Question: I am attempting to create a model whereby there is a line - represented as a 1D matrix populated with 1's - and points on the line are generated at random. Every time a point is chosen (A), it creates a 'zone of exclusion' (based on an exponential function) such that choosing another point nearby has a much lower probability of occurring.

Two main questions:
(1) What is the best way to generate an exponential such that I can multiply the numbers surrounding the chosen point to create the zone of exclusion? I know of exppdf however i'm not sure if this allows me to create an exponential which terminates at 1, as I need the zone of exclusion to end and the probability to return to 1 eventually.
(2) How can I modify matrix values plus/minus a specific index (including that index)? I got as far as:
'''
x(1:100) = 1; % Creates a 1D-matrix populated with 1's
p = randi([1 100],1,1);
x(p) =
'''
But am not sure how to go about using the randomly generated number to alter values in the matrix.
Any help would be much appreciated,
Anna
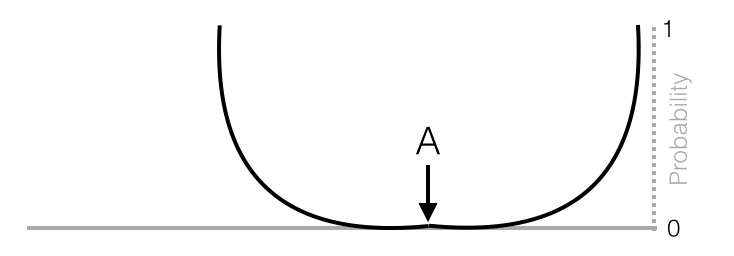
Answer: Don't worry about 'exppdf', pick the width you want (how far away from the selected point does the probability return to 1?) and define some simple function that makes a small vector with zero in the middle and 1 at the edges. So here I'm just modifying a section of length 11 centred on 'p' and doing nothing to the rest of 'x':
'''
x(1:100)=1;
p = randi([1 100],1,1);
% following just scaled
somedist = (abs(-5:5).^2)/25;
% note - this will fail if p is at edges of data, but see below
x(p-5:p+5)=x(p-5:p+5).*somedist;
'''
Then, instead of using 'randi' to pick points you can use 'datasample' which allows for giving weights. In this case your "data" is just the numbers 1:100. However, to make edges easier I'd suggest initialising with a "weight" vector which has zero padding - these sections of 'x' will not be sampled from but stop you from having to make edge checks.
'''
x = zeros([1 110]);
x(6:105)=1;
somedist = (abs(-5:5).^2)/25;
nsamples = 10;
for n = 1:nsamples
p = datasample(1:110,1,'Weights',x);
% if required store chosen p somewhere
x(p-5:p+5)=x(p-5:p+5).*somedist;
end
'''
For an exponential exclusion zone you could do something like:
'''
somedist = exp(abs(-5:5))/exp(5)-exp(0)/exp(5);
'''
It doesn't quite return to 1 but fairly close. Here's the central region of 'x' (ignoring the padding) after two separate runs: